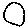
Label: circle